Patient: sex M, age 62
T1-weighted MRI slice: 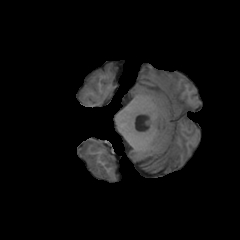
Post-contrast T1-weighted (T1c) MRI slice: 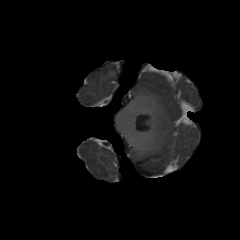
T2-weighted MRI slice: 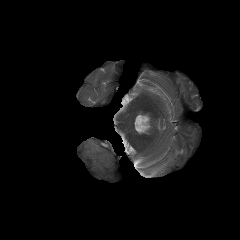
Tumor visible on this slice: yes
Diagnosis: Glioblastoma, IDH-wildtype
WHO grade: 4